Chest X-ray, PA view. Patient: 85 years old, sex F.
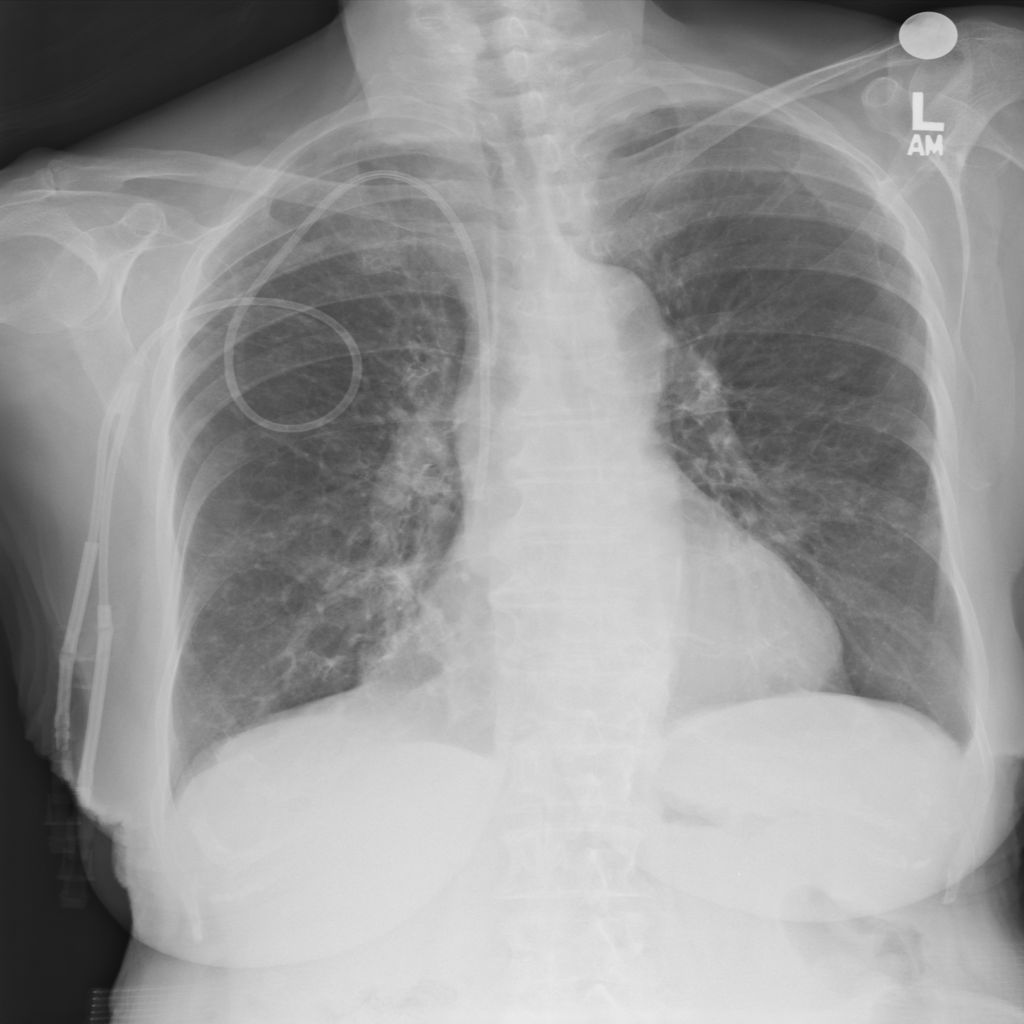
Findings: Fibrosis